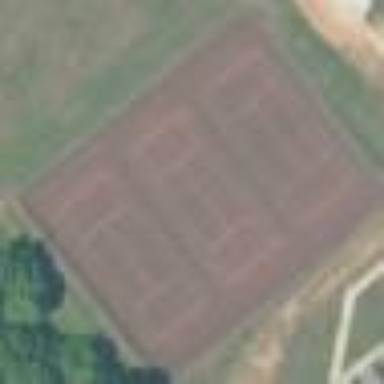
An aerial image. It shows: Asphalt tennis court.